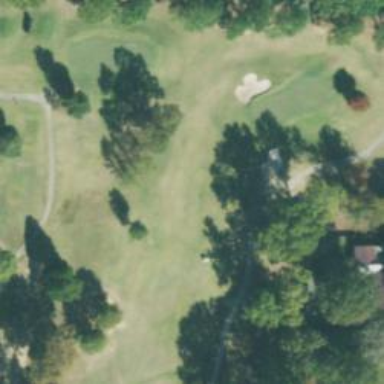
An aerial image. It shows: View of golf hole.